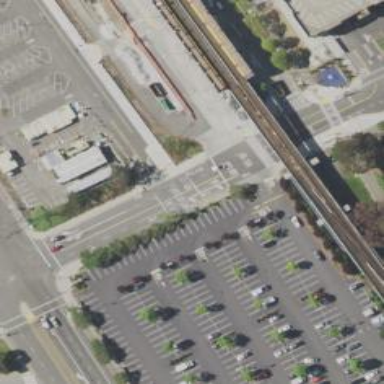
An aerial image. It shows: Busway road.